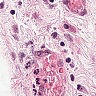
Metastatic tissue present: yes